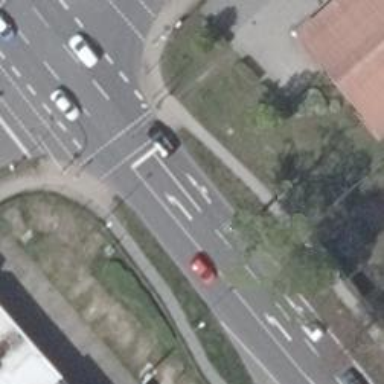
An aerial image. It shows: Road with traffic signals.